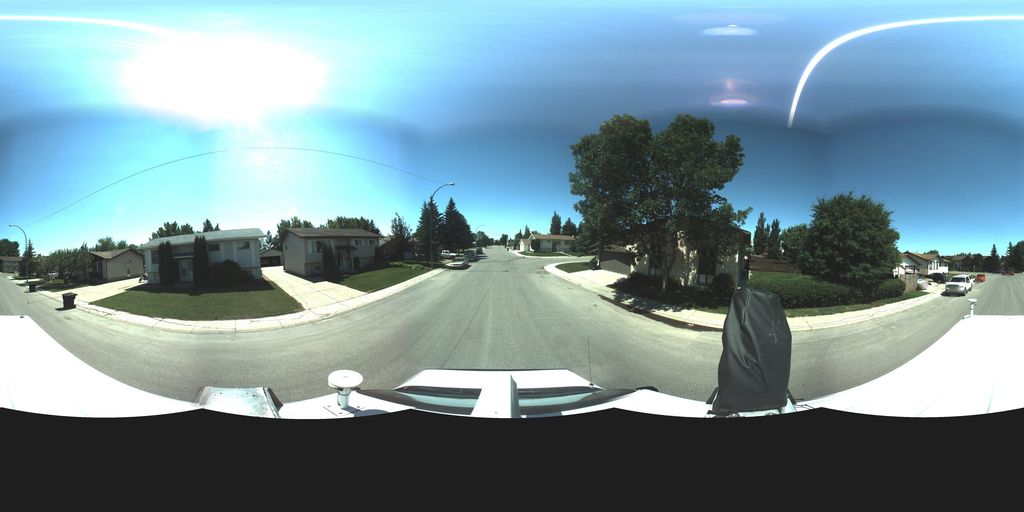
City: saskatoon